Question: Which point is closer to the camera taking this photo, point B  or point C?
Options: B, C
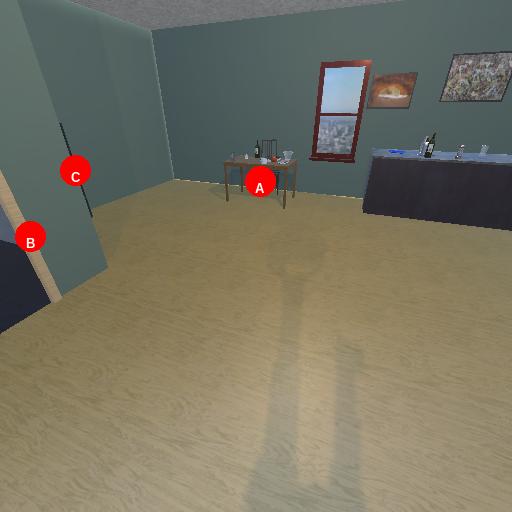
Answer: B